Question: To connect to 'derby' database while using 'Tomcat', I downloaded <URL>. I kept this jar file under the 'lib' folder in Tomcat.

Now I was told to add the following in 'context.xml' of 'Tomcat'.
'''
<Resource name="jdbc/PollDatasource" auth="Container" type="javax.sql.DataSource"
driverClassName="org.apache.derby.jdbc.EmbeddedDriver"
url="jdbc:derby://localhost:1527/polldatabase;create=true"
username="suhail" password="suhail"
maxActive="20" maxIdle="10" maxWait="-1" />
'''
- What does this tag do ? I mean what it is meant for ?- Though the Jar file i downloaded contains the pattern 'org.apache.derby.jdbc.EmbeddedDriver' where in this tag I mention the jar that I downloaded? Isn't there a need to add the name of archive in the tag ?
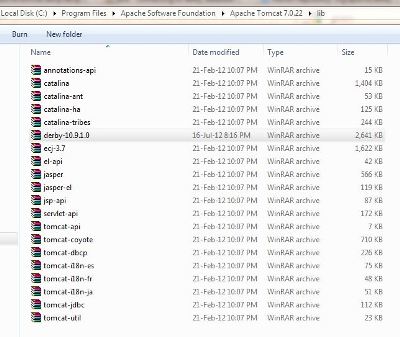
Answer: Once you put a jar under the Tomcat lib folder, Tomcat will automatically load it and put it in the classpath so all applications running on Tomcat know about this jar.
The definition in the XML simply means you defined a datasource. A datasource is used in application servers to manage DB connection pools so you don't have to, it is the preffered way instead of using plain JDBC.
In the xml you defined : 'driverClassName="org.apache.derby.jdbc.EmbeddedDriver"' and since you put the driver jar that contains this class, in the lib folder, it will know where to look for it without you needing to tell it where the jar is.
Please note that putting the jar under Tomcat lib is not always the best solution since, like i said, all applications under tomcat will know of this jar, and if there is an application that already uses this jar with a different version, it might cause conflicts.
A better solution might be to put the jar under WEB-INF/lib and that way only this application knows of the jar.